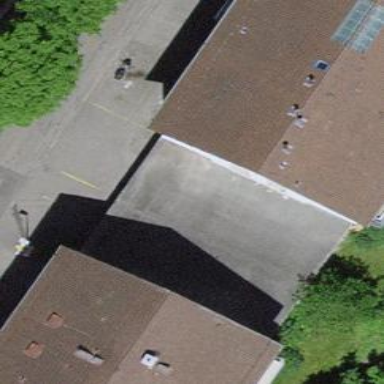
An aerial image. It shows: Garages with flat roofs.